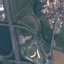
Land use / land cover: Highway